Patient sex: F
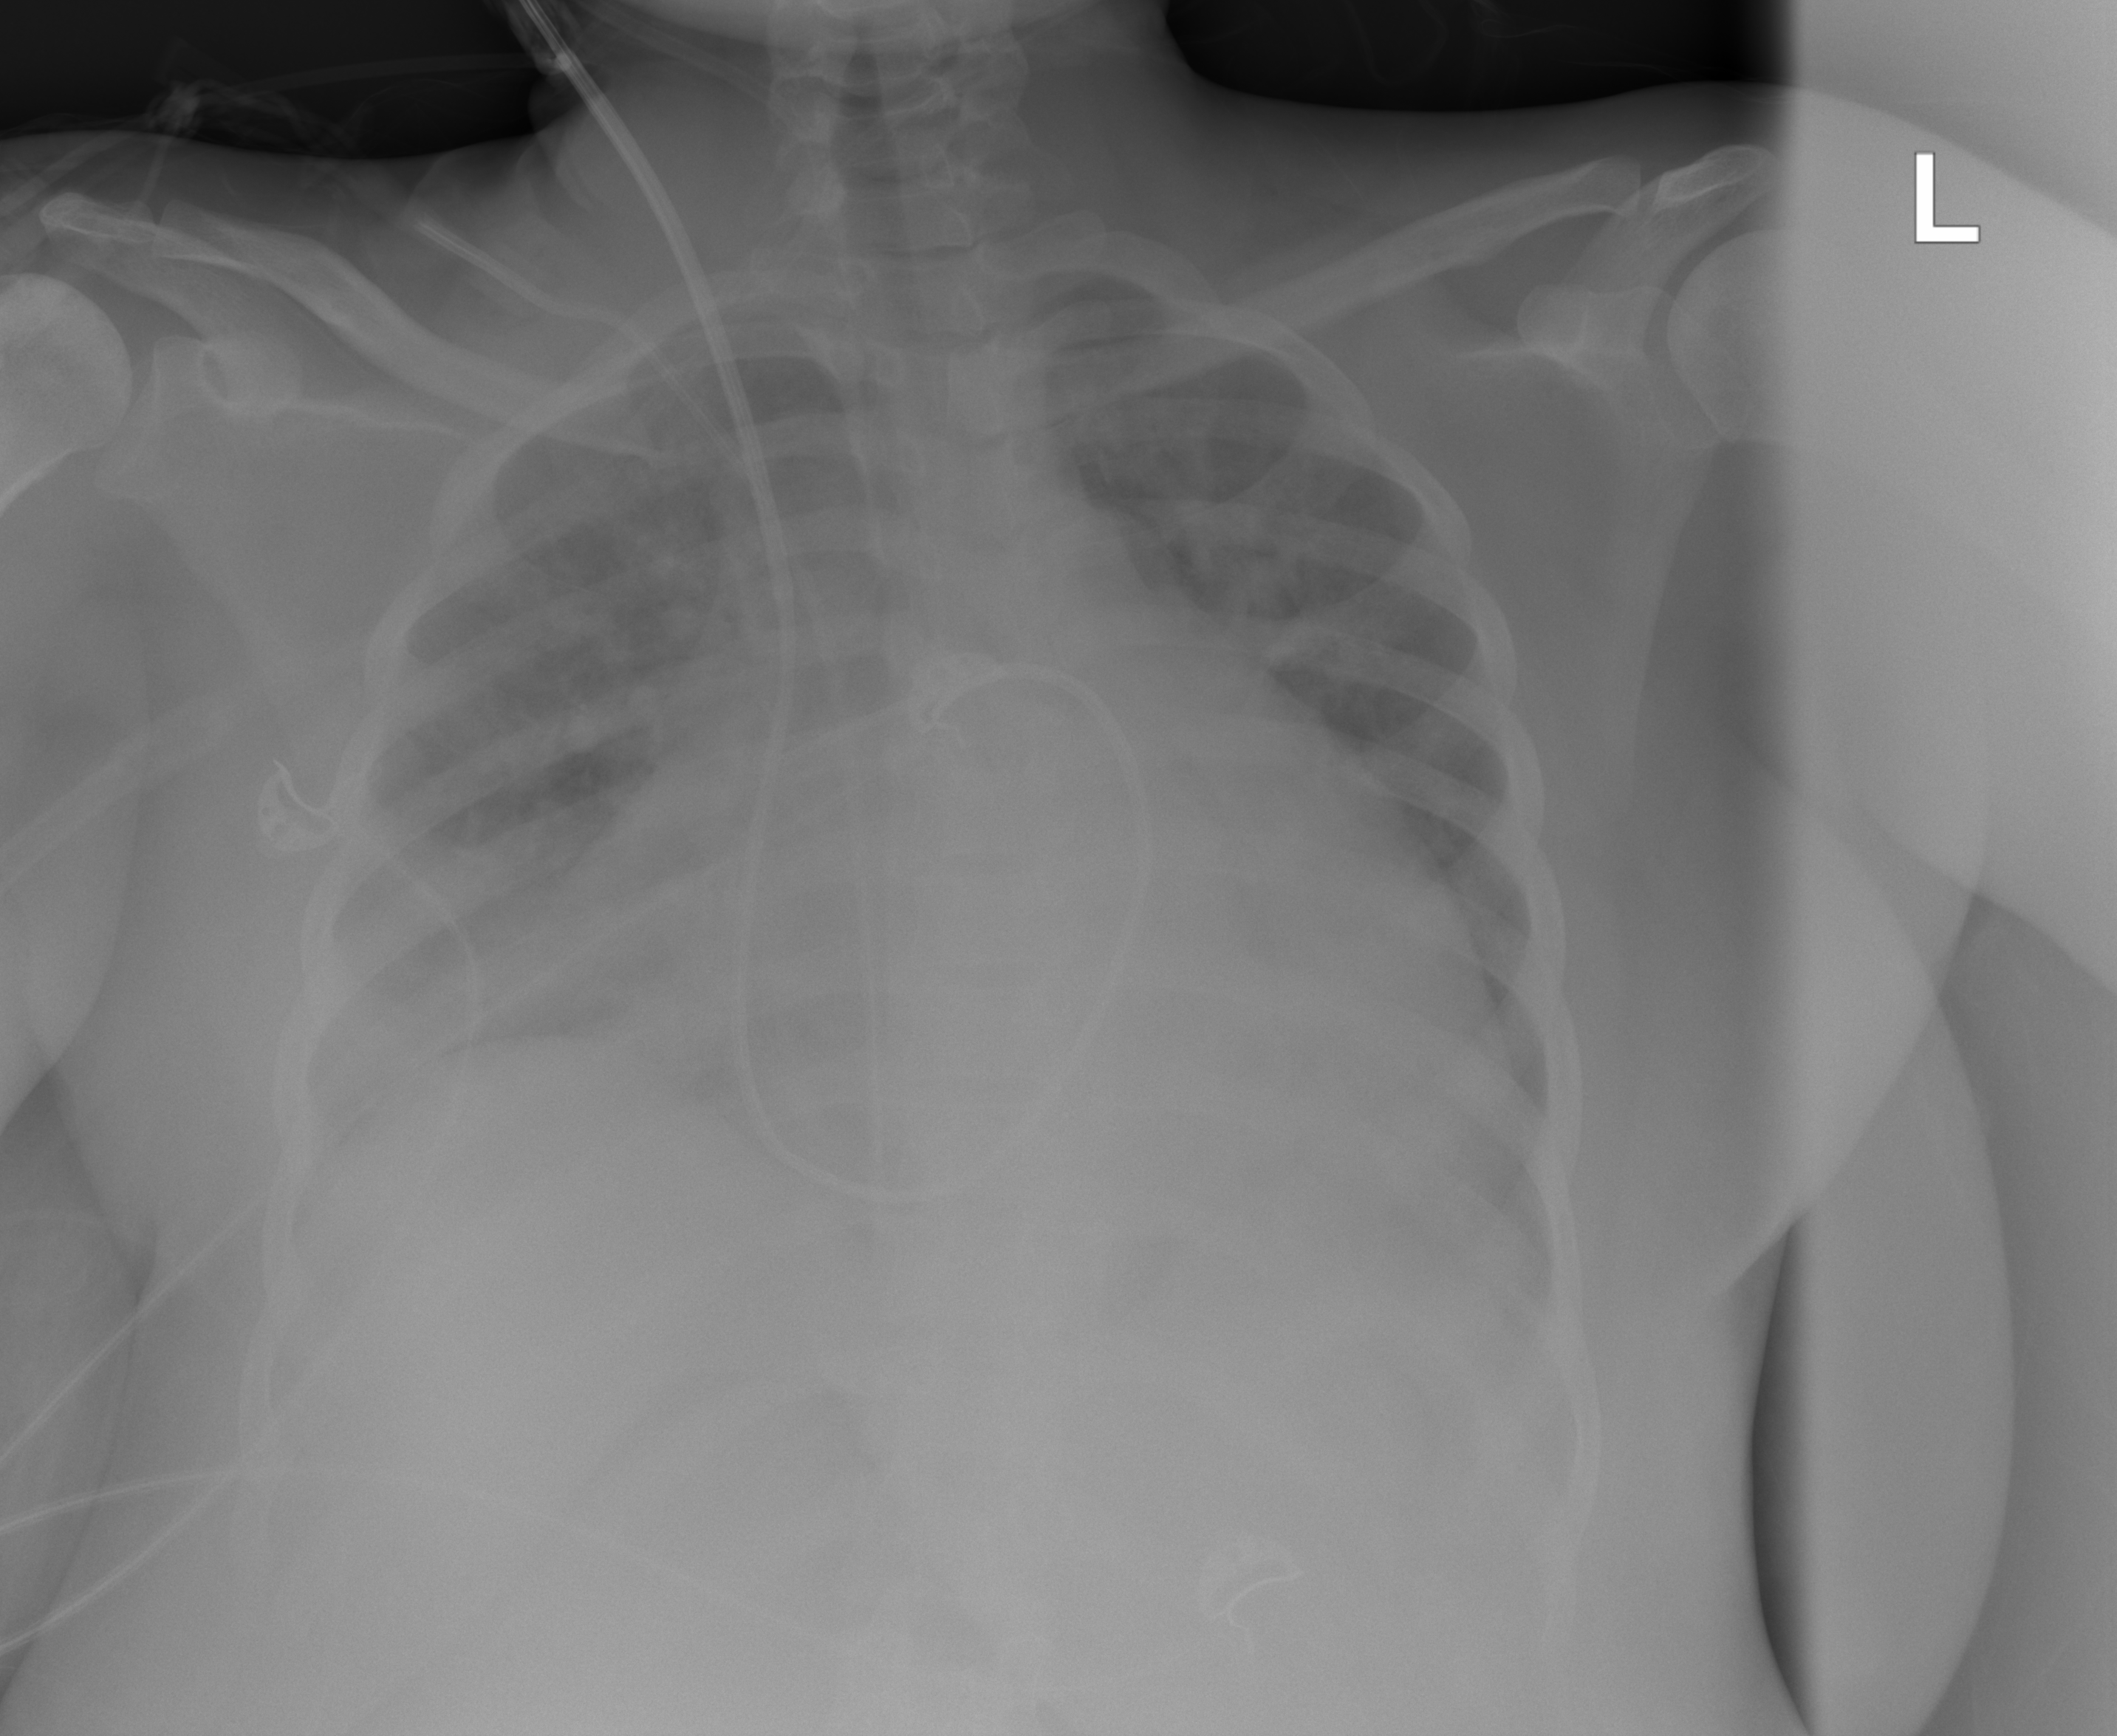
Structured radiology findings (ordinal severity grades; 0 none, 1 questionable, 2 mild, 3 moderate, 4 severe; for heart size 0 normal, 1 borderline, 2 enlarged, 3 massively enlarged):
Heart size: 3
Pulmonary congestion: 2
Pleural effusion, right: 0
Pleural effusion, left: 0
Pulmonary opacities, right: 0
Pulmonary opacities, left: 0
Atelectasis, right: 0
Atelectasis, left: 0